高三 · 计数
(12 分) 某企业新研发了一种产品, 产品的成本由原料成本及非原料成本组成. 每批产品的非原料总成本 $y$ （元）与生产该产品的数量 $x$ （千件）有关, 经统计得到如下数据:| $x$ | 1 | 2 | 3 | 4 | 5 | 6 | 7 || :---: | :---: | :---: | :---: | :---: | :---: | :---: | :---: || $y$ | 6 | 11 | 21 | 34 | 66 | 101 | 196 |根据以上数据, 绘制如图所示的散点图.观察散点图, 两个变量不具有线性相关关系, 现考虑用对数函数模型 $y=a+b \ln x$和指数函数模型 $y=c \cdot d^{x}$ 分别对两个变量的关系进行拟合.(1) 根据散点图判断, $y=a+b \ln x$ 与 $y=c \cdot d^{x}$ ( $c, d$ 均为大于零的常数) 哪一个适宜作为非原料总成本 $y$ 关于生产该产品的数量 $x$ 的回归方程类型; (给出判断即可, 不必说明理由）(2) 根据（1）的判断结果及表 1 中的数据, 建立 $y$ 关于 $x$ 的回归方程;(3) 已知每件产品的原料成本为 10 元, 若该产品的总成本不得高于 123470 元,请估计最多能生产多少千件产品.参考数据:| $\bar{y}$ | $\bar{v}$ | $\sum_{i=1}^{7} x_{i} y_{i}$ | $\sum_{i=1}^{7} x_{i} v_{i}$ | $10^{0.54}$ || :---: | :---: | :---: | :---: | :---: || 62.14 | 154 | 2535 | 5012 | $3 A 7$ |其中 $v_{i}=\lg y_{i}, \bar{v}=\frac{1}{7} \sum_{i=1}^{n} v_{i}$.参考公式: 对于一组数据 $\left(u_{1}, v_{1}ight),\left(u_{2}, v_{2}ight), \ldots,\left(u_{n}, v_{n}ight)$, 其回归直线 $\hat{v}=\hat{a}+\hat{\beta} u$的斜率和截距的最小二乘估计公式分别为 $\hat{\beta}=\frac{\sum_{i=1}^{n} u_{i} v_{i}-n \bar{u}}{\sum_{i=1}^{n} u_{i}^{2}-n \bar{u}^{2}}, \hat{a}=\bar{v}-\hat{\beta} \bar{u}$.
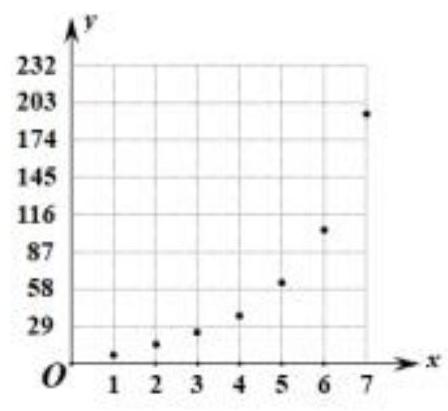
答案: (1) $y=c \cdot d^{x}$ 适宜; (2) $y=3.47 	imes 10^{025 x}$; (3) 12 千件产品.
解析: \times 10^{025 x}$; (3) 12 千件产品.

【解析】(1) 根据散点图判断, $y=c \cdot d^{x}$ 适宜作为非原料总成本 $y$ 关于生产该产品的数量 $x$ 的回归方程类型.

(2) 由 $y=c \cdot d^{x}$, 两边同时取常用对数得 $\lg y=\lg \left(c \cdot d^{x}\right)=\lg c+x \lg d$.

设 $\lg y=v, \therefore v=\lg c+x \lg d ，$

$\because \bar{x}=4, \bar{v}=1.54, \sum_{i=1}^{7} x_{i}^{2}=140$,

$\therefore \lg d=\frac{\sum_{i=1}^{7} x_{i} v_{i}-7 \overline{x v}}{\sum_{i=1}^{7} x_{i}^{2}-7 \bar{x}^{2}}=\frac{50.12-7 \times 4 \times 1.54}{140-7 \times 4^{2}}=\frac{7}{28}=0.25$.

把 $(4,1.54)$ 代入 $\bar{v}=\lg c+\bar{x} \lg d$, 得 $\lg c=0.54$ ，

$\therefore \hat{v}=0.54+0.25 x, \quad \therefore \lg \hat{y}=0.54+0.25 x$,

$\therefore \hat{y}=10^{054+0.25 x}=3.47 \times 10^{025 x}$,

即 $y$ 关于 $x$ 的回归方程为 $\hat{y}=3.47 \times 10^{025 x}$.

(3) 设生产了 $x$ 千件该产品. 则生产总成本为 $g(x)=3.47 \times 10^{0.25 x}+x \times 10 \times 1000$.

又 $g(x)=3.47 \times 10^{0.25 x}+10000 x$ 在其定义域内单调递增, 且 $g(12)=3.47 \times 10^{3}+120000=123470$,

故最多能生产 12 千件产品.

22. 答案:(1) 模型 $y=e^{\lambda x+t}$ 的拟合程度更好; (2) (i) $\hat{y}=e^{0.18 x+0.56}$; (ii) 27.56 .

【解析】(1) 设 $\left\{u_{i}\right\}$ 和 $\left\{y_{i}\right\}$ 的相关系数为 $r_{1},\left\{x_{i}\right\}$ 和 $\left\{v_{i}\right\}$ 的相关系数为 $r_{2}$,

由题意,

$r_{1}=\frac{\sum_{i=1}^{10}\left(u_{i}-\bar{u}\right)\left(y_{i}-\bar{y}\right)}{\sqrt{\sum_{i=1}^{10}\left(u_{i}-\bar{u}\right)^{2} \sum_{i=1}^{10}\left(y_{i}-\bar{y}\right)^{2}}}=\frac{130}{\sqrt{11250 \times 2}}=\frac{13}{15} \approx 0.87$

$r_{2}=\frac{\sum_{i=1}^{10}\left(x_{i}-\bar{x}\right)\left(v_{i}-\bar{v}\right)}{\sqrt{\sum_{i=1}^{10}\left(x_{i}-\bar{x}\right)^{2} \sum_{i=1}^{10}\left(\nu_{i}-\bar{v}\right)^{2}}}=\frac{12}{\sqrt{65 \times 2.6}}=\frac{12}{13} \approx 0.92$

则 $\left|r_{1}\right|<\left|r_{2}\right|$, 因此从相关系数的角度, 模型 $y=e^{\lambda x+t}$ 的拟合程度更好.

（2）（i）先建立 $v$ 关于 $x$ 的线性回归方程,

由 $y=e^{\lambda x+t}$, 得 $\ln y=t+\lambda x$, 即 $v=t+\lambda x$ ，

$\hat{\lambda}=\frac{\sum_{i=1}^{10}\left(x_{i}-\bar{x}\right)\left(\nu_{i}-\bar{v}\right)}{\sum_{i=1}^{10}\left(x_{i}-\bar{x}\right)^{2}}=\frac{12}{65}, \hat{t}=\bar{v}-\hat{\lambda} \bar{x}=5.36-\frac{12}{65} \times 26=0.56$,

所以 $v$ 关于 $x$ 的线性回归方程为 $\hat{v}=0.18 x+0.56$,
所以 $\ln \hat{y}=0.18 x+0.56$, 则 $\hat{y}=e^{0.18 x+0.56}$,

(ii) 2021 年盈利额 $y=250$ (亿元)，

所以 $250=e^{0.18 x+056}$, 则 $0.18 x+0.56=\ln 250$,

因为 $\ln 250=3 \ln 5+\ln 2 \approx 3 \times 1.609+0.693=5.52$,

所以 $x \approx \frac{5.52-0.56}{0.18} \approx 27.56$

所以 2021 年的研发资金投入量约为 27.56 亿元.